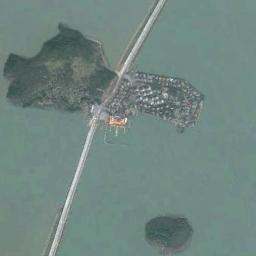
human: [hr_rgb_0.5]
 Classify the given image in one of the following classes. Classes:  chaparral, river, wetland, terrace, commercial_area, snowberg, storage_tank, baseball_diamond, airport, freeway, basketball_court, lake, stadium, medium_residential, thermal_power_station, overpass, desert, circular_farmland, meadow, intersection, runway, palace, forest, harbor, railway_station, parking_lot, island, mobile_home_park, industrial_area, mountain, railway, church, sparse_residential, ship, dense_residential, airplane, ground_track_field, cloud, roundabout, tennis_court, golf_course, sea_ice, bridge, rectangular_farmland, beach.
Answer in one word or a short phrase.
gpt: island